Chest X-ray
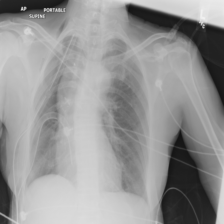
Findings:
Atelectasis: negative
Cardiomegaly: negative
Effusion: negative
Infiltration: negative
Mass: negative
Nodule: negative
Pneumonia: negative
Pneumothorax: negative
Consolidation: negative
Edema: negative
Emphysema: negative
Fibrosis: negative
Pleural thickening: negative
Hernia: negative